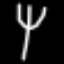
Label: fork